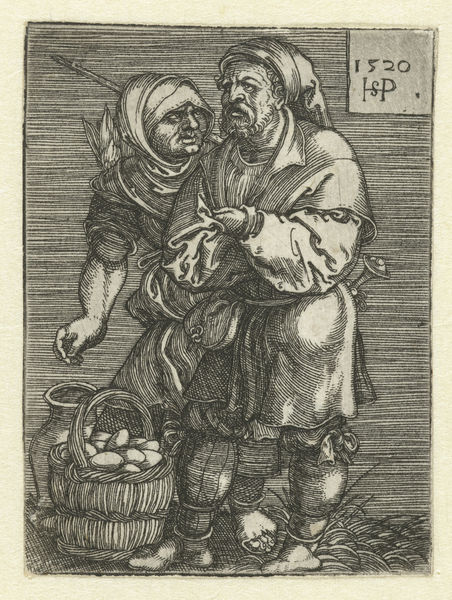
Titel: Boer verkoopt eieren
Künstler: Hans Sebald Beham
Standort: Amsterdam
Institution: Rijksmuseum
Schlagwörter: mann, frau, bart, mütze, signatur, paar, blatt, krug, grafik, kopftuch, korb, schraffur, stich, schwarzweiß, beutel, kartoffel, drucktechnik, eier, betrug, 1520, dfedf, sfsdfsdf